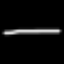
Label: line